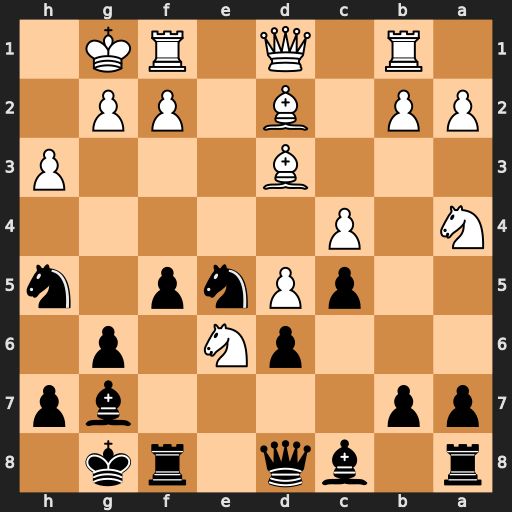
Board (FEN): r1bq1rk1/pp4bp/3pN1p1/2pPnp1n/N1P5/3B3P/PP1B1PP1/1R1Q1RK1
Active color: b
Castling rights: -
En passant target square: -
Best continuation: Bxe6 dxe6 Nxd3